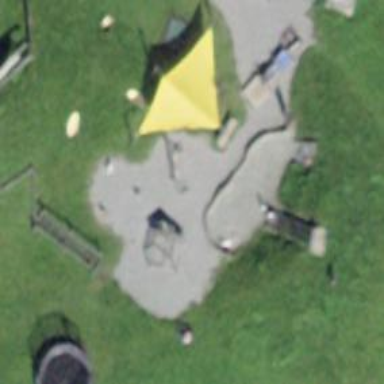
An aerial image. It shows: Playground area for leisure activities on the land.